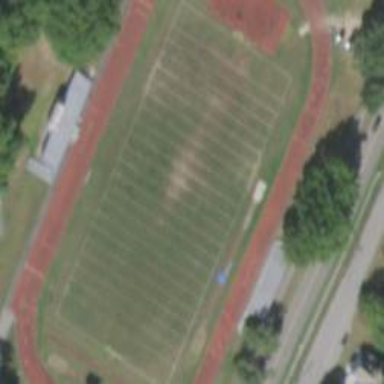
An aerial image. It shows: American football pitch.